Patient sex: F
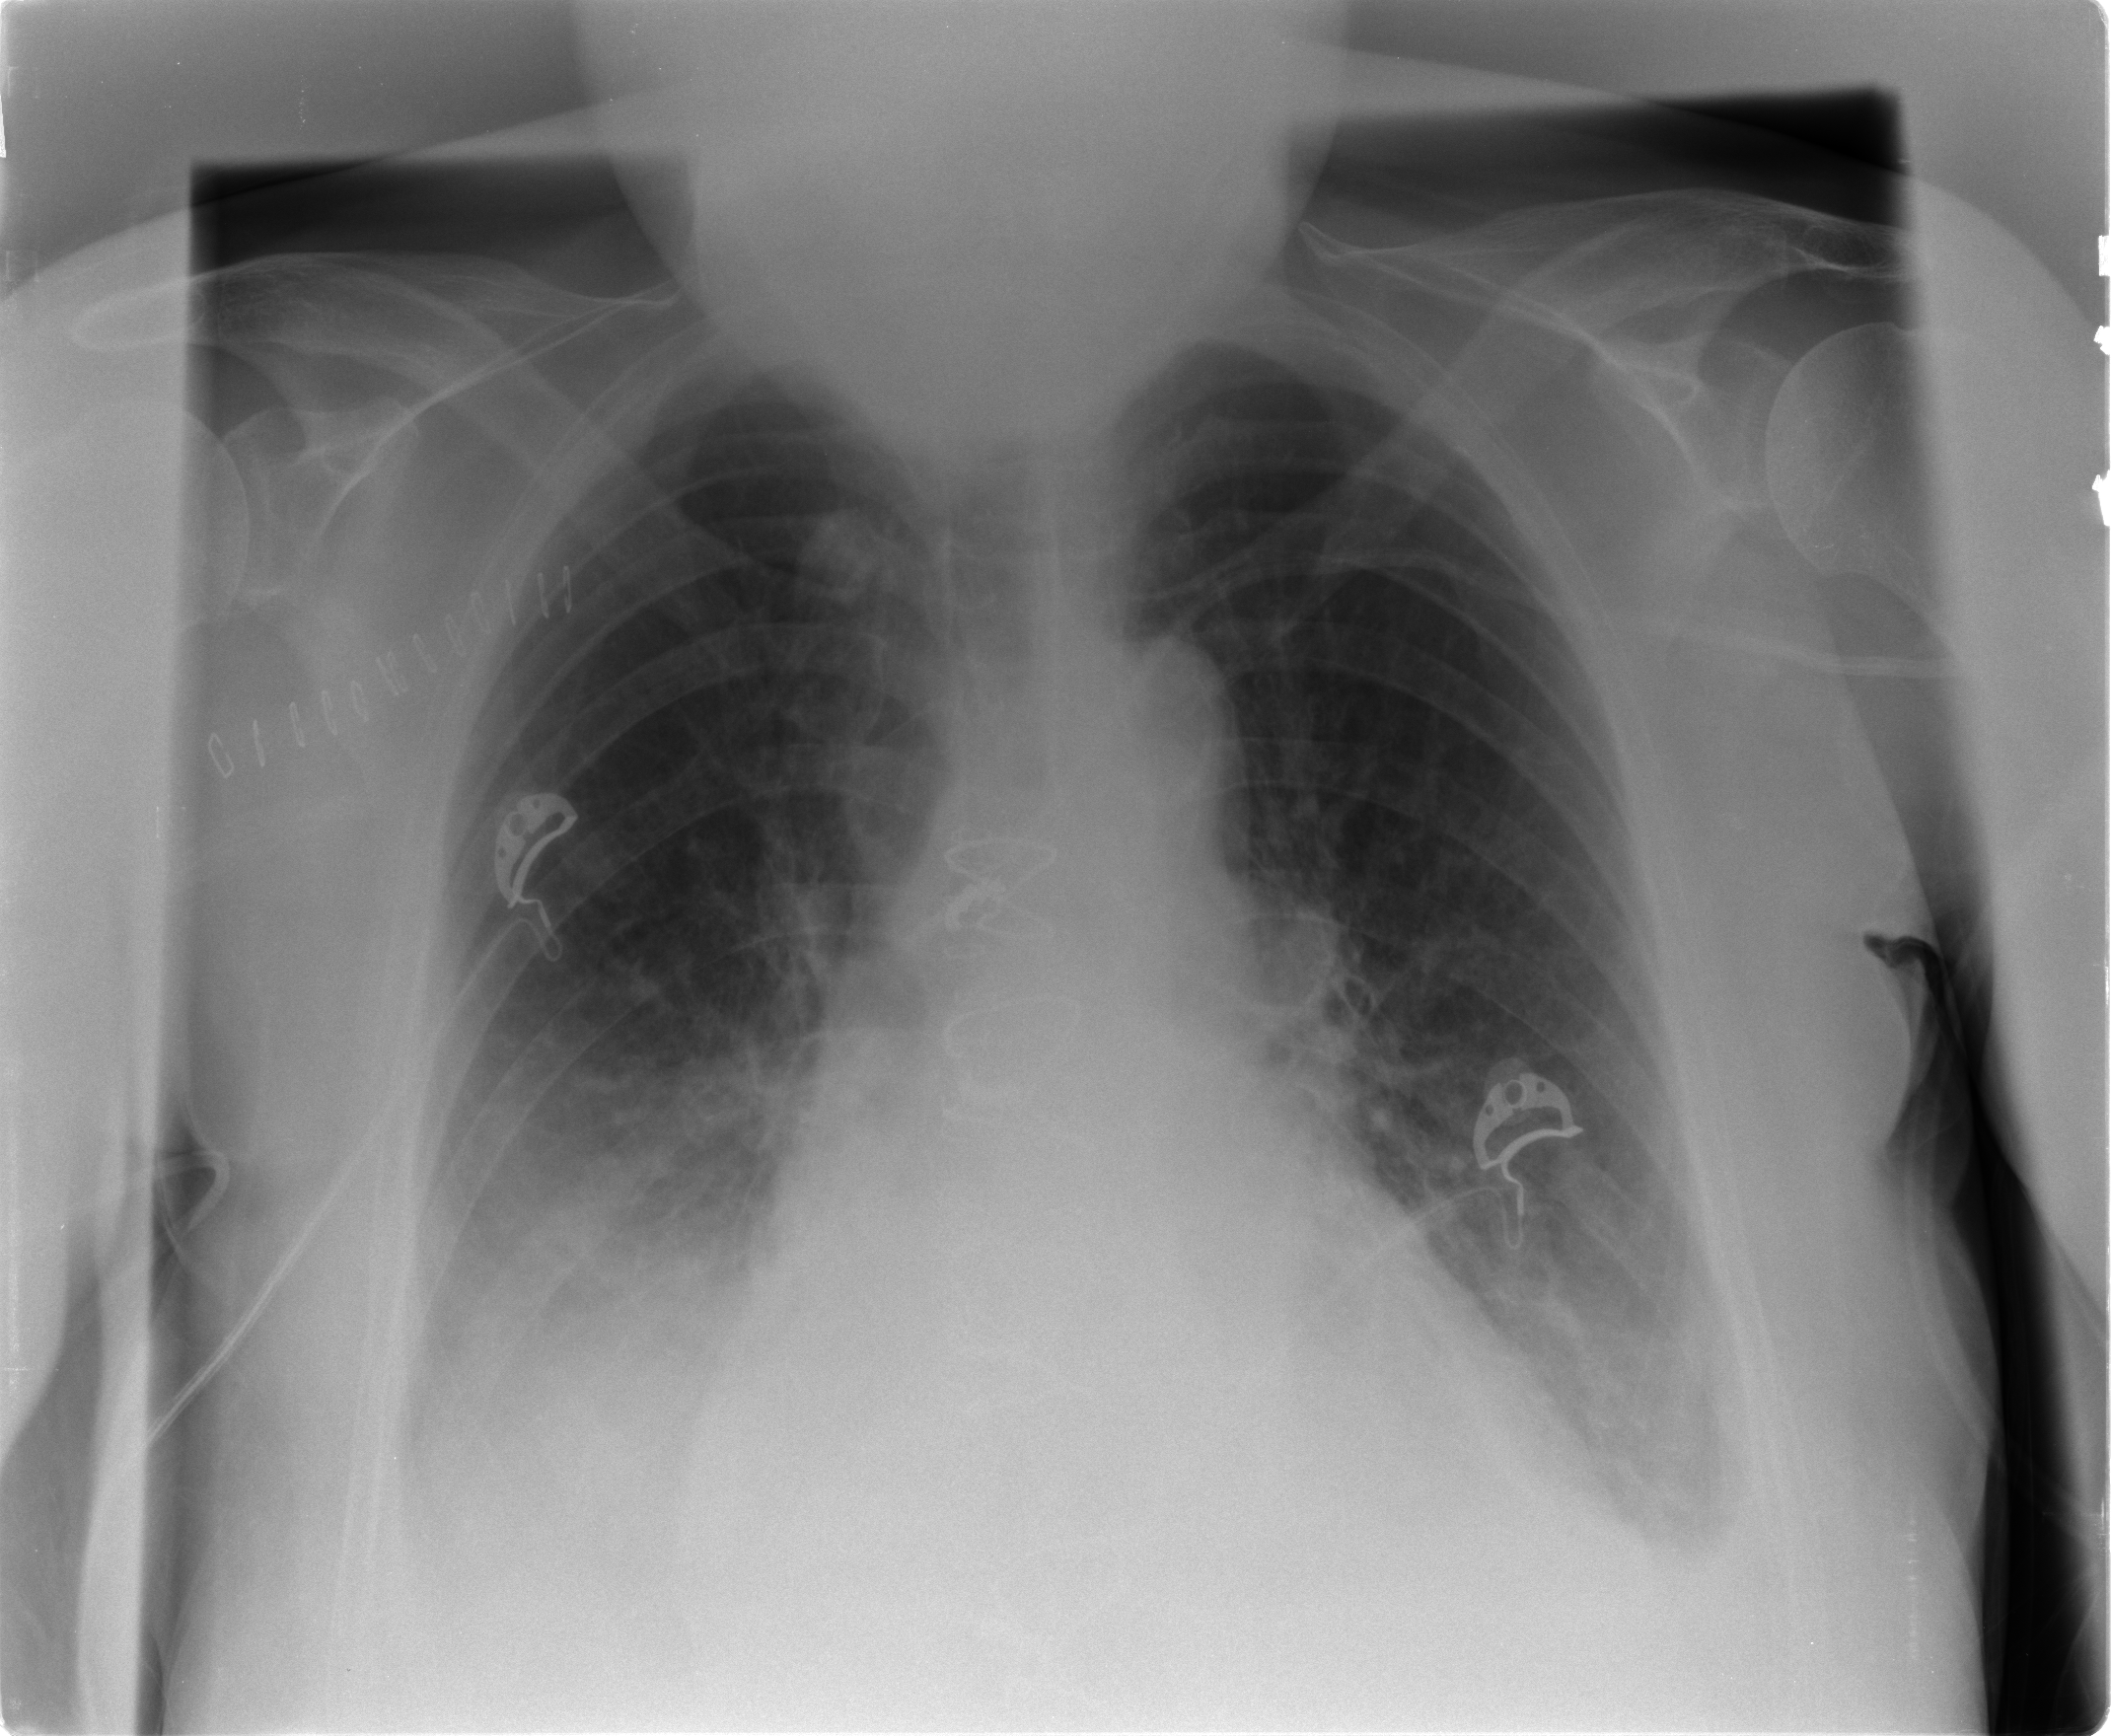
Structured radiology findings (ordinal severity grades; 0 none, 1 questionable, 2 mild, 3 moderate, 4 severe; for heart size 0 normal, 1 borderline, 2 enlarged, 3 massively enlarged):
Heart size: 2
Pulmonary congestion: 1
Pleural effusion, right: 3
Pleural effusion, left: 2
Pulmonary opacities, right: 2
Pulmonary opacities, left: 0
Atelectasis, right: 2
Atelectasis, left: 2